Field crop: maize
Growth stage: 2
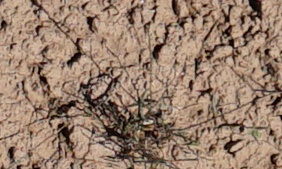
Species: lolium